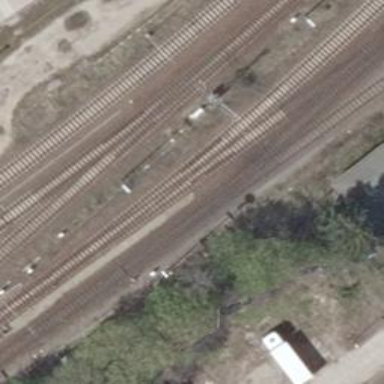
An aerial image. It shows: Railway switch.